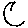
Label: moon